Field crop: tomato
Growth stage: 1
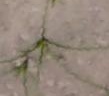
Species: cyperus